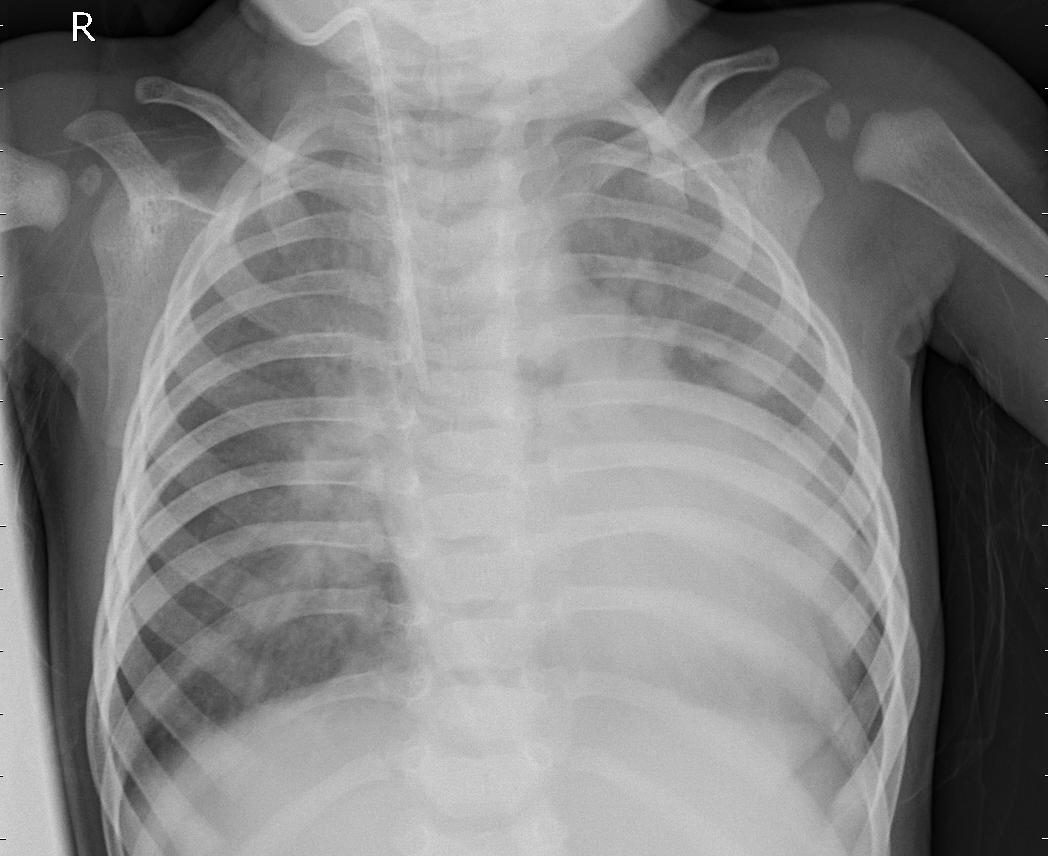
Diagnosis: PNEUMONIA